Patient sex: M
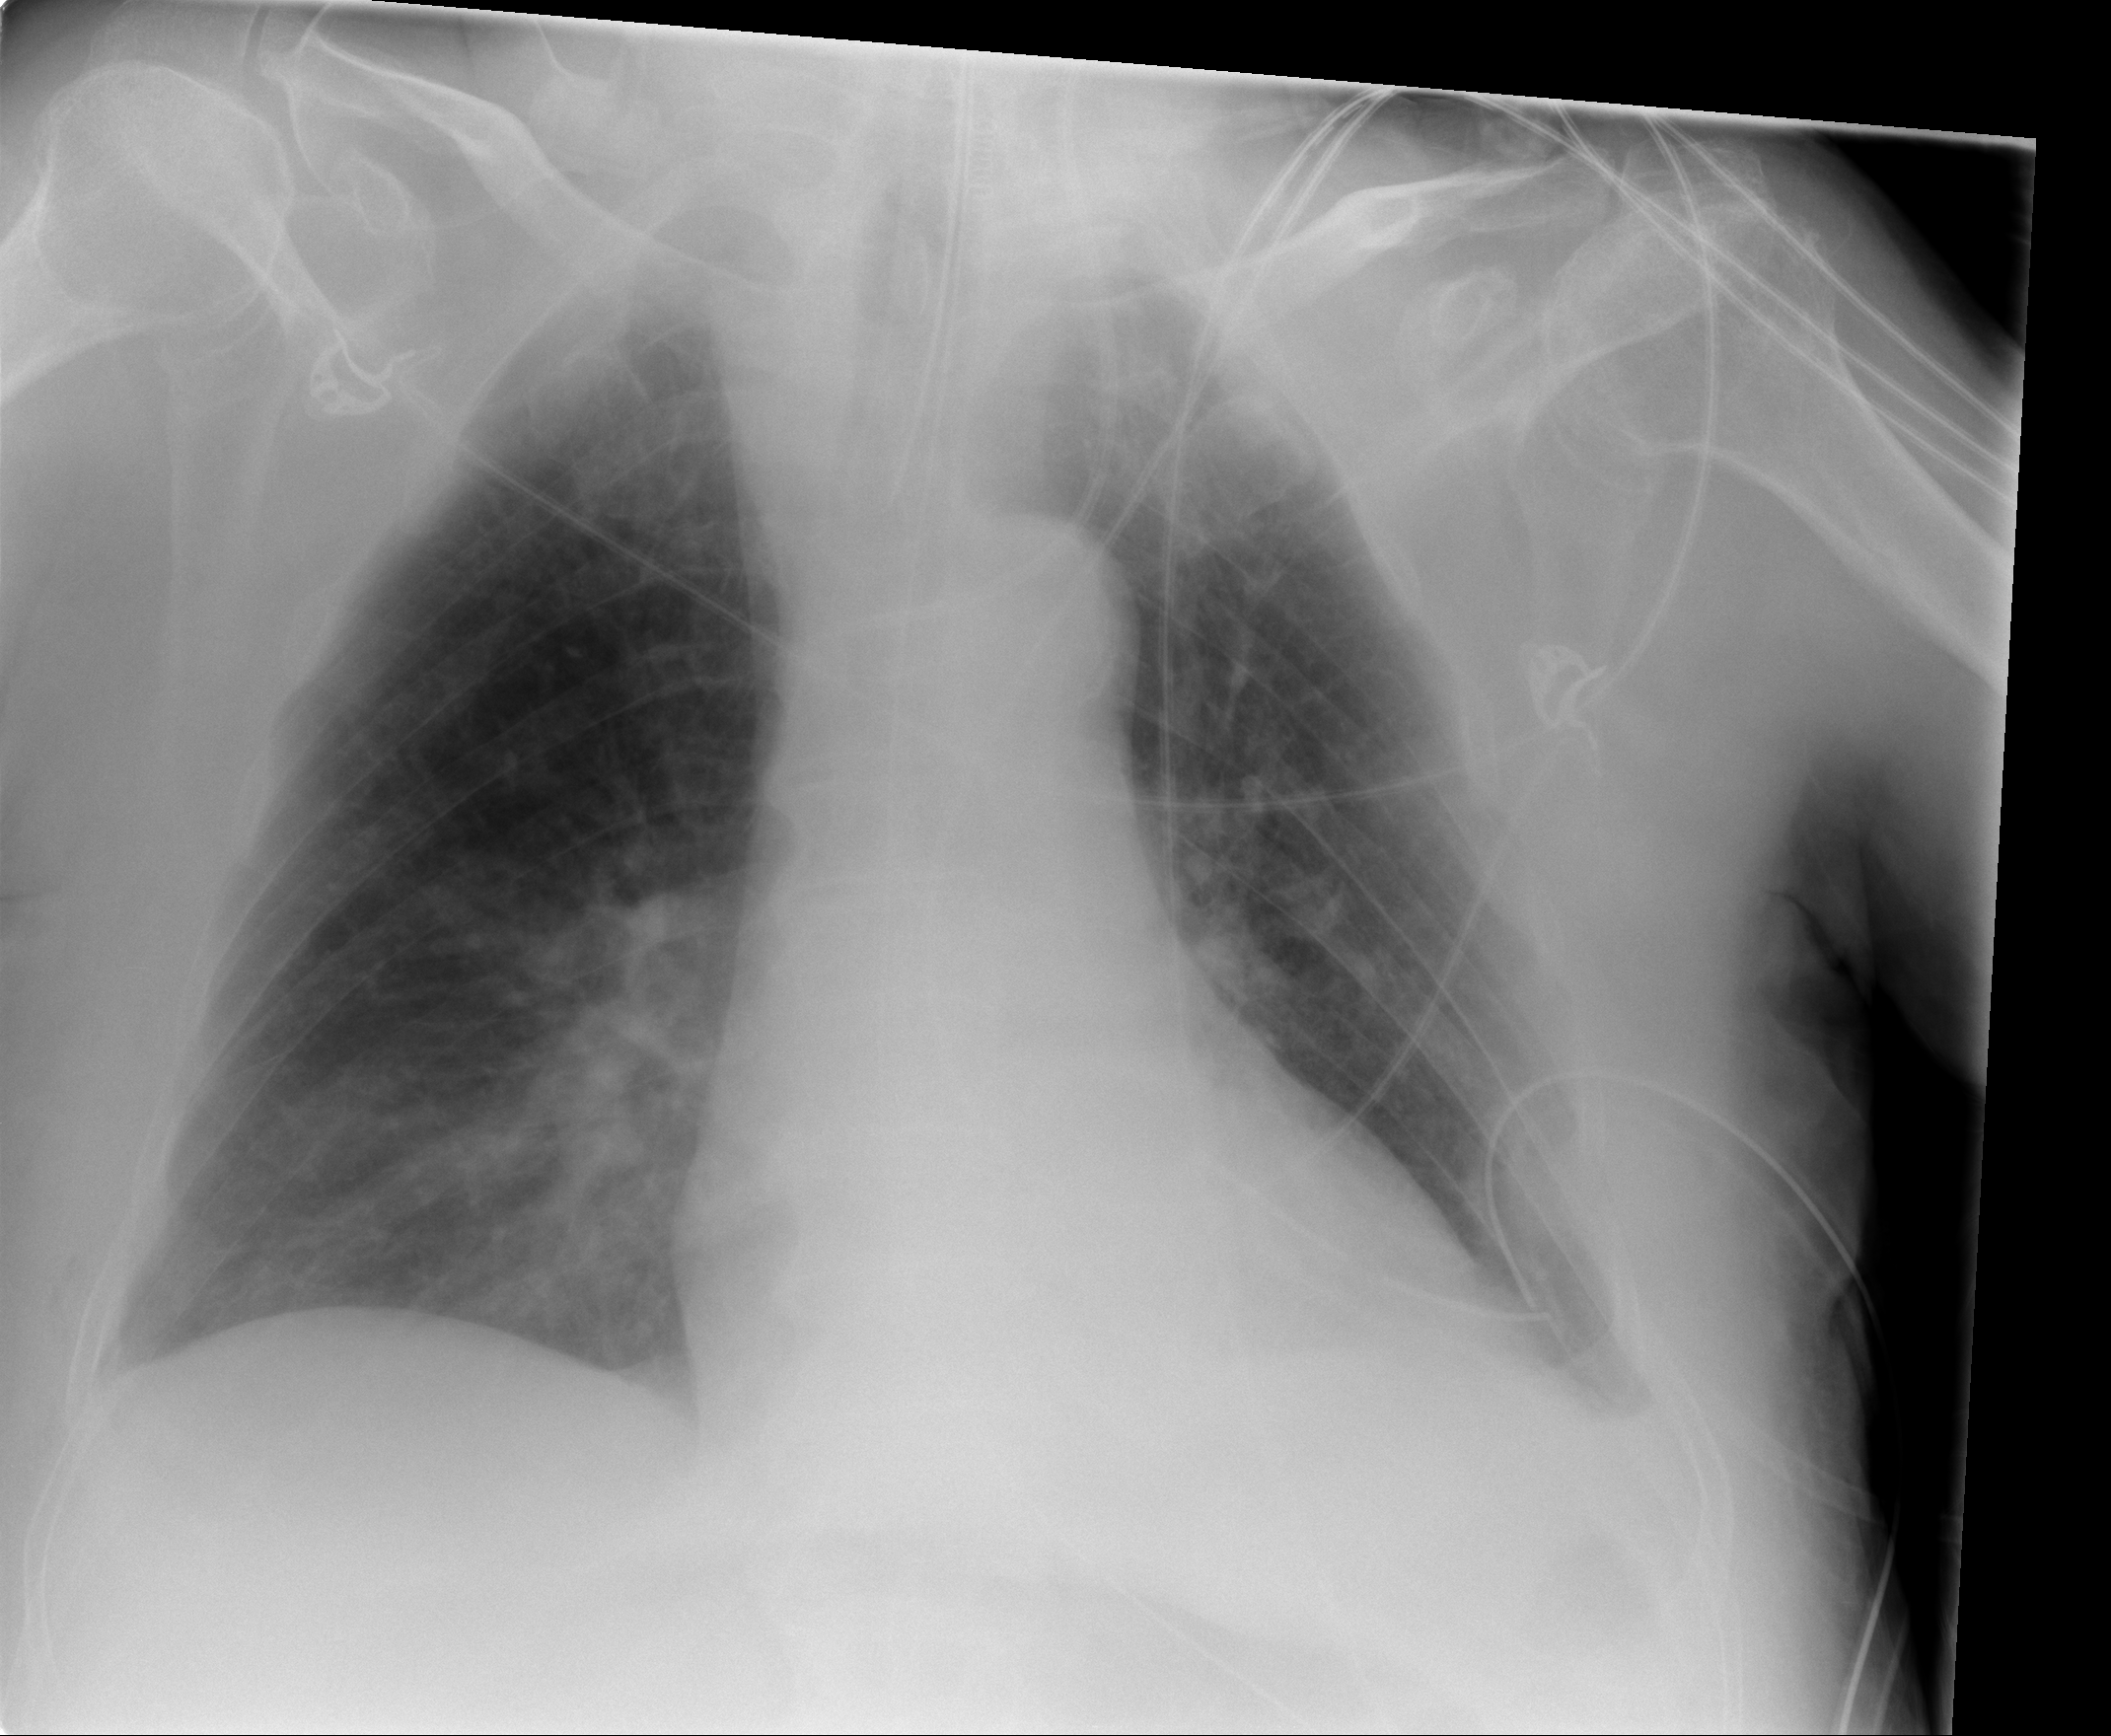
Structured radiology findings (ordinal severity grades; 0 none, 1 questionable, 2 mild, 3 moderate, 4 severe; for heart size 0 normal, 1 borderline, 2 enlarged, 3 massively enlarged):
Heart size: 2
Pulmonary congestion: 0
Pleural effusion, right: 0
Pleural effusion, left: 2
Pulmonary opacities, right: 0
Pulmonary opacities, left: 0
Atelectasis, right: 0
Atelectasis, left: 2